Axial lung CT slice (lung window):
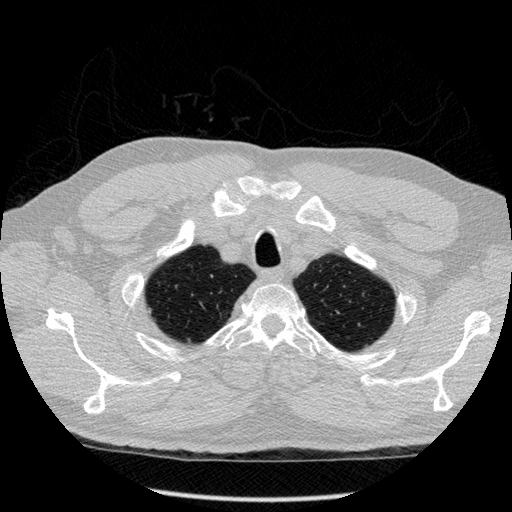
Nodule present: no